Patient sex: M
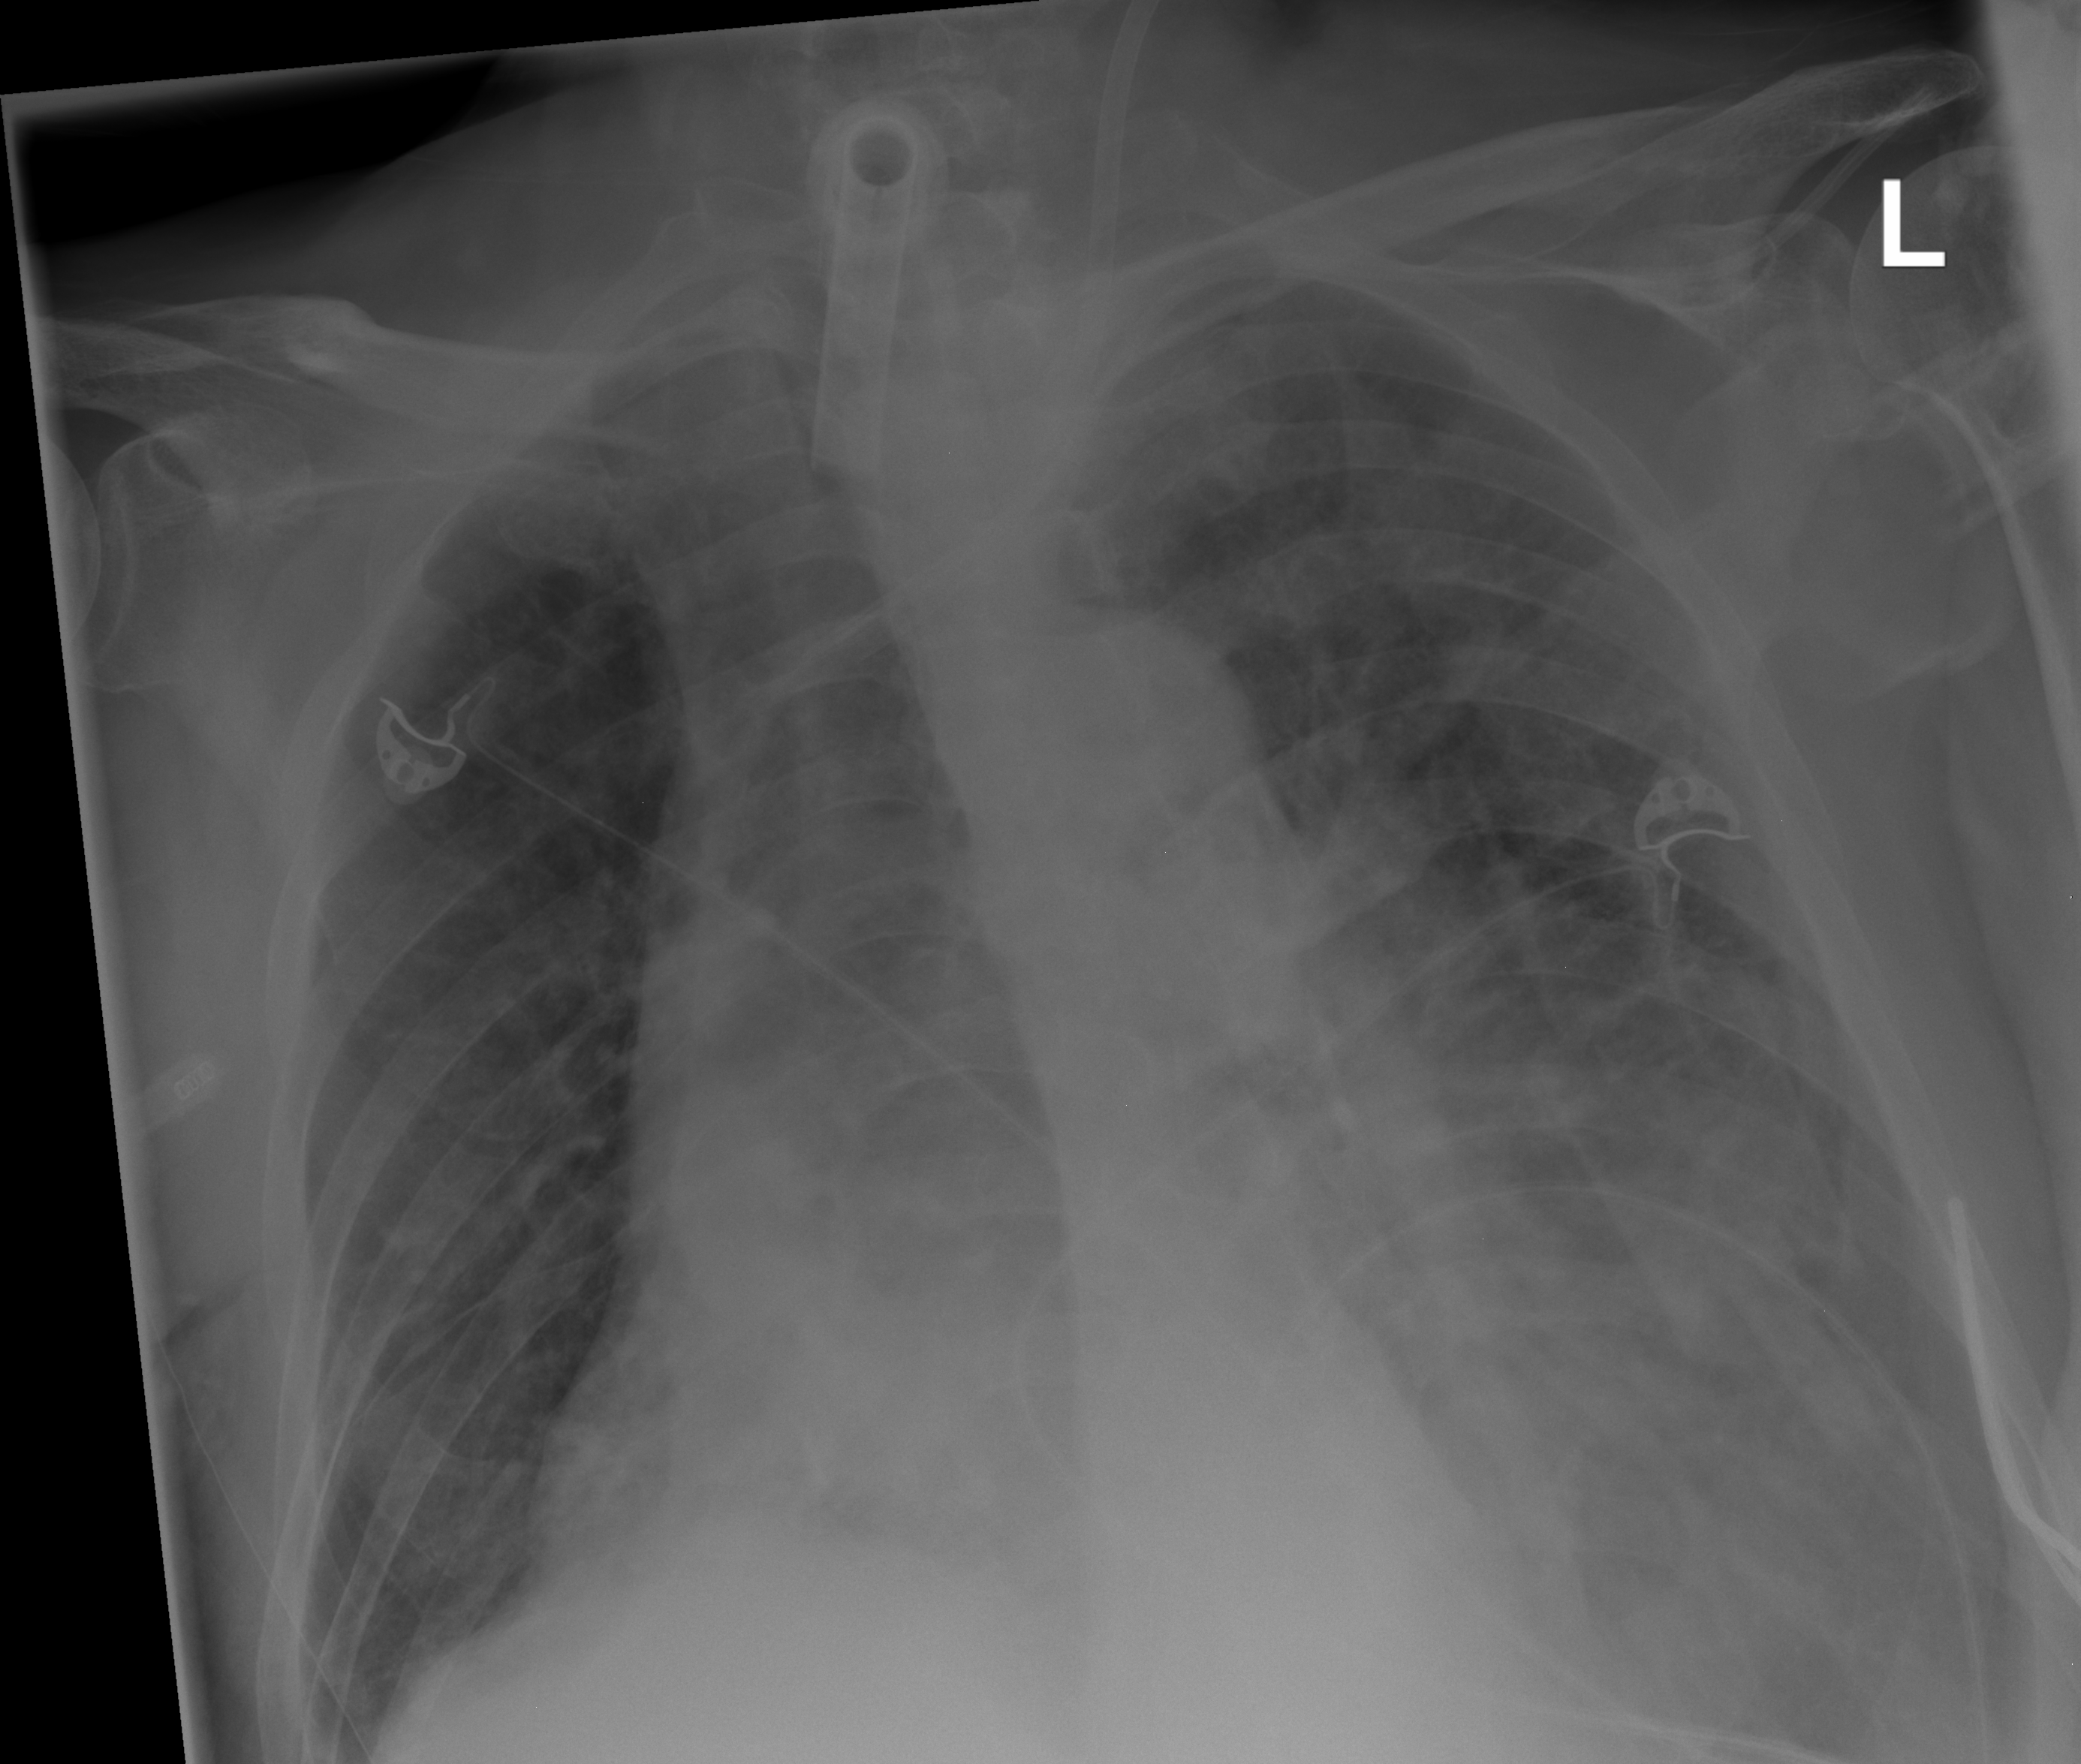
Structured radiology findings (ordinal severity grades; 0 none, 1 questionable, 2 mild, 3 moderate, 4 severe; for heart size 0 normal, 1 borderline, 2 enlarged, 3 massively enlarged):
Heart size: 0
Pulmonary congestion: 0
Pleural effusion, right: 0
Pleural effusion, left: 3
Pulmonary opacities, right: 0
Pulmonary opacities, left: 2
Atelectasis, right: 0
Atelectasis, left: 2